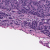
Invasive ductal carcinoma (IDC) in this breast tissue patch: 1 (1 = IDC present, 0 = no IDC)